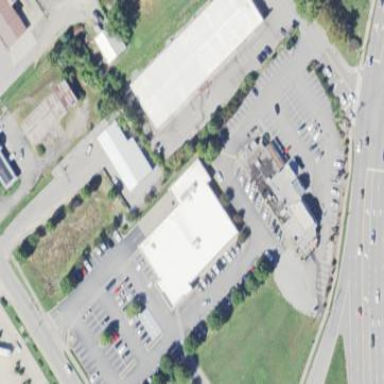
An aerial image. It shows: Supermarket located in building.